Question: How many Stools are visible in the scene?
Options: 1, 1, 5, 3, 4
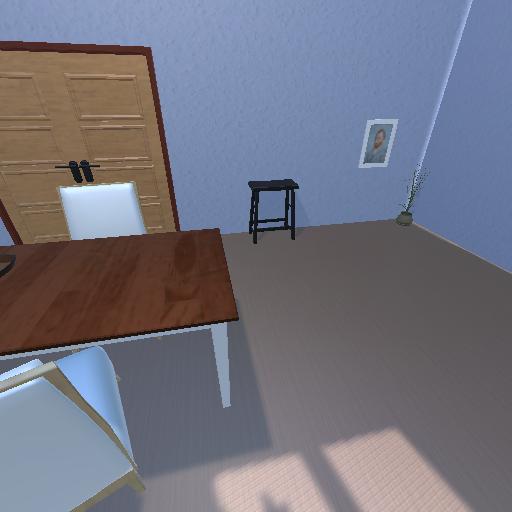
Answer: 1